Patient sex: M
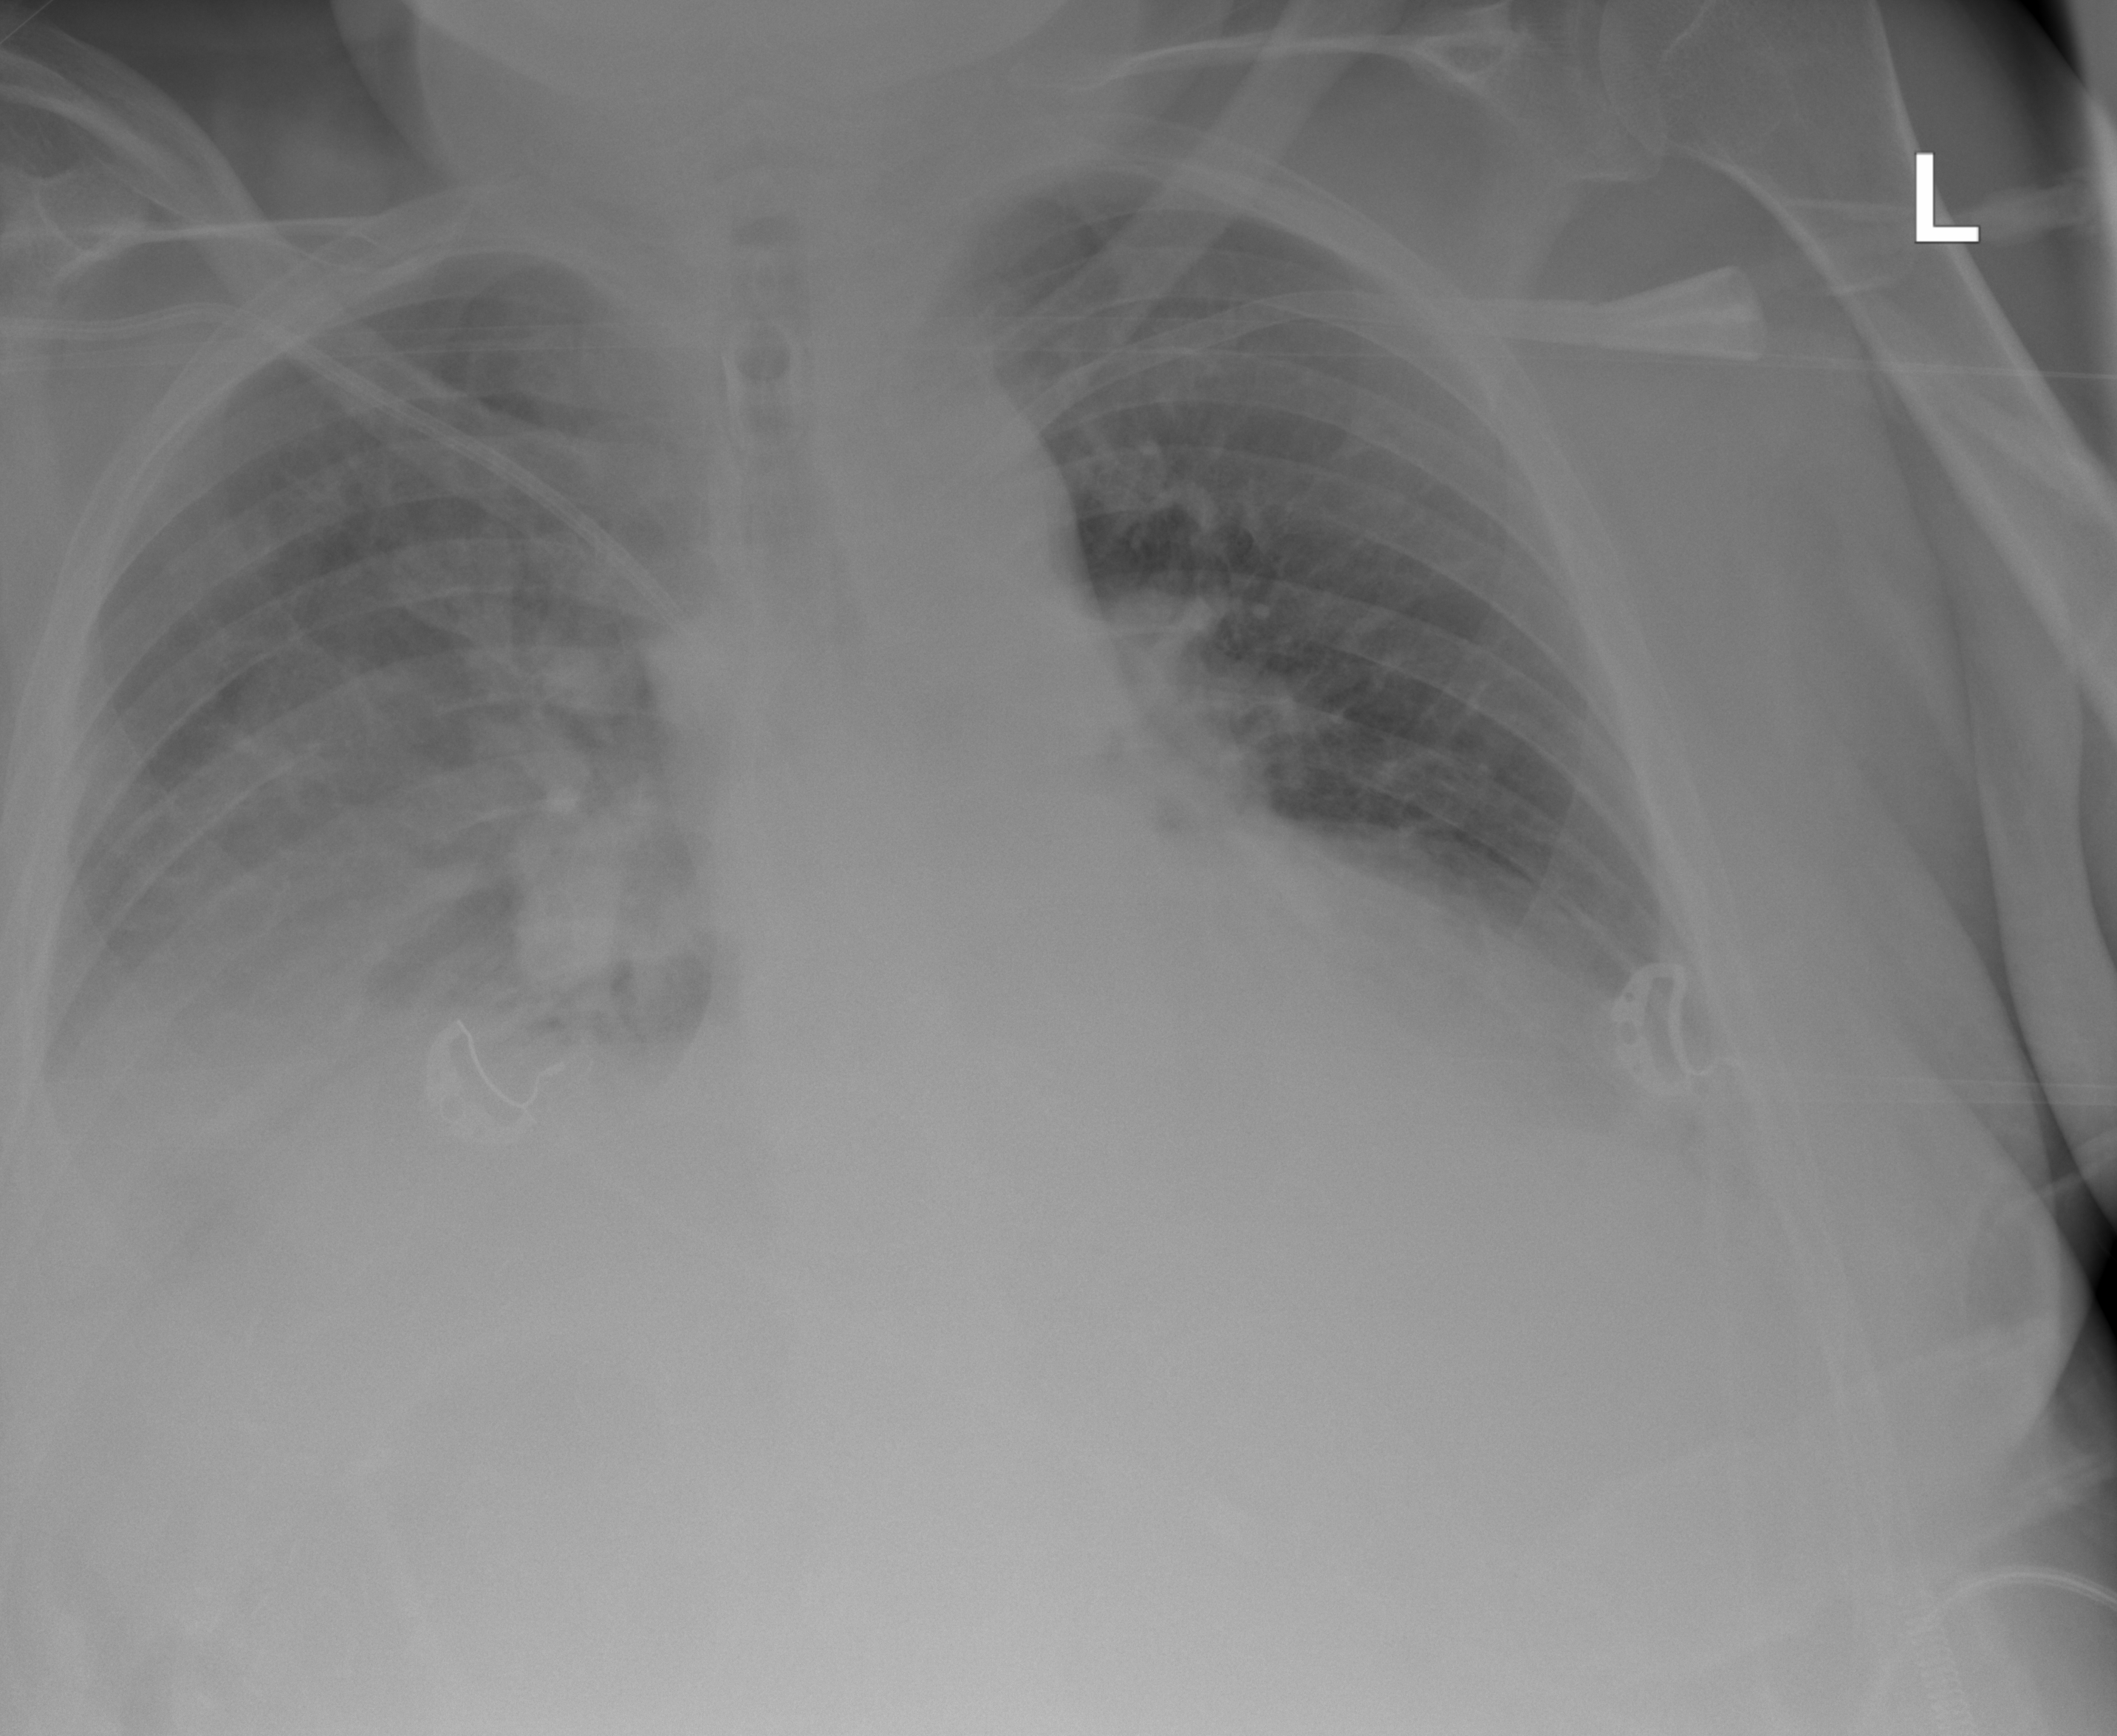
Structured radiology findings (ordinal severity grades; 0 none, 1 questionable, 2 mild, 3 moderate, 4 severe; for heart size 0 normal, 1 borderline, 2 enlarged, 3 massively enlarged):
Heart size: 1
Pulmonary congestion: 0
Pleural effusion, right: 2
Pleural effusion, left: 0
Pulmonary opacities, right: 0
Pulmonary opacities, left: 0
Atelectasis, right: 2
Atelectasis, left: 0